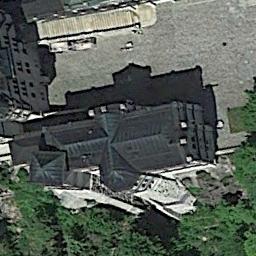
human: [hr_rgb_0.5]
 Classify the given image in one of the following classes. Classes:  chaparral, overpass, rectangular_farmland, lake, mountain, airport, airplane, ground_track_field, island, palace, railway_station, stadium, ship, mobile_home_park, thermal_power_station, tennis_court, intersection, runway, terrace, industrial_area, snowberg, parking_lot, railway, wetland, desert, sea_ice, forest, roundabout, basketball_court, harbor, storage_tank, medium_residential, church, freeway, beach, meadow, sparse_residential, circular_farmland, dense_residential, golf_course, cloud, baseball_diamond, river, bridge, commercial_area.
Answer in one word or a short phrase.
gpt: palace